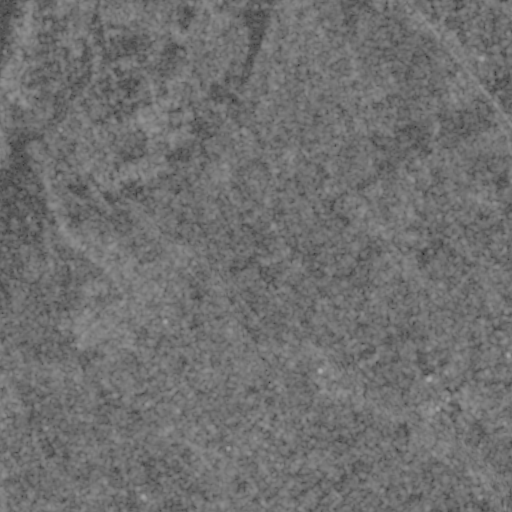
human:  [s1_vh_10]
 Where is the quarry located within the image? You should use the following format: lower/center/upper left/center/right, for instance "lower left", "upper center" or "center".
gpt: The quarry is located in the upper center of the image.
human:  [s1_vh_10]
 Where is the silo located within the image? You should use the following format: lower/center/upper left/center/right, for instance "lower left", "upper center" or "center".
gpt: The silo is located in the lower center of the image.
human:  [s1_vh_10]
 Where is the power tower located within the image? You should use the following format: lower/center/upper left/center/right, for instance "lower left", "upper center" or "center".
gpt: There is no power tower in the image.

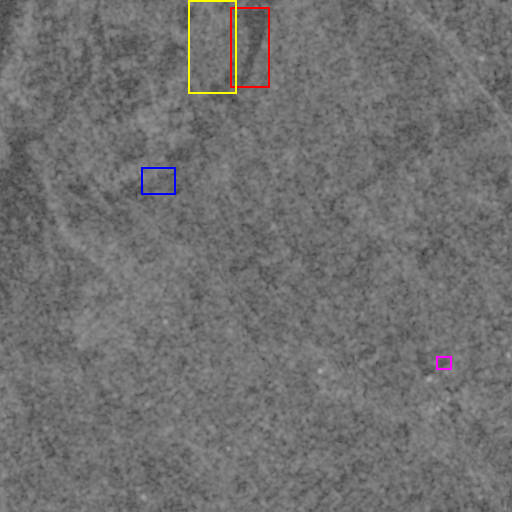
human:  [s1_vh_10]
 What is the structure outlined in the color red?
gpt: The structure outlined in red is a crop field.
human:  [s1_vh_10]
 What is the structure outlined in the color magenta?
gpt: The structure outlined in magenta is a park.
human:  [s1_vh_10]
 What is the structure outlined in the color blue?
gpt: The structure outlined in blue is a parking lot.
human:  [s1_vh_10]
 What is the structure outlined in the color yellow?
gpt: The structure outlined in yellow is a quarry.
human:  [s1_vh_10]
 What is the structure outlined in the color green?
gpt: There is no green outline.